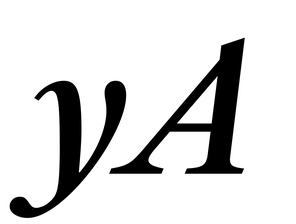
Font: LibreCaslonText-Italic_SemiBold_Italic